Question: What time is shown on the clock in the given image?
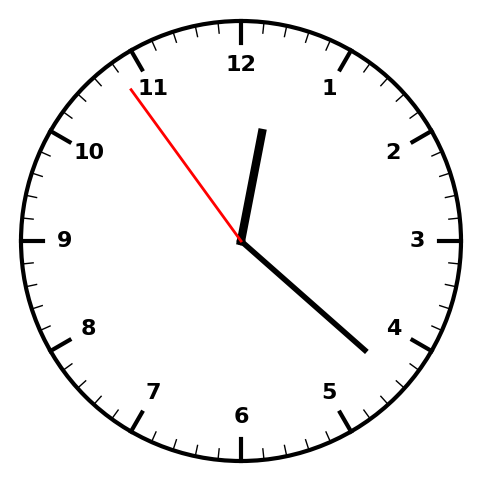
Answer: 12:21:54